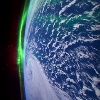
Label: cloud